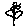
Label: flower